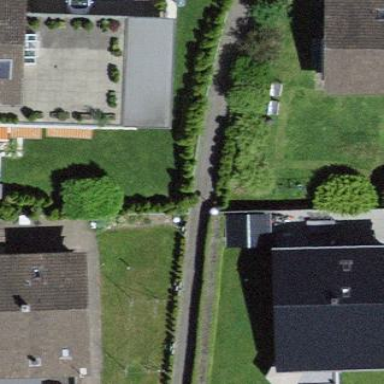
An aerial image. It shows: Footway area.